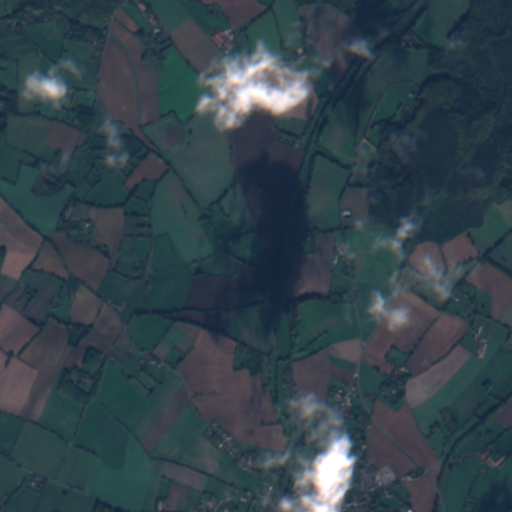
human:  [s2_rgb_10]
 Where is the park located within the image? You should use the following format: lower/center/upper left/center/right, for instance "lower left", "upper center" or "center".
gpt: The park is located in the lower right of the image.
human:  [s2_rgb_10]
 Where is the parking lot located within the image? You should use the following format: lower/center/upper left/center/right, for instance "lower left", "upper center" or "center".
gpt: The parking lot is located in the lower center of the image.
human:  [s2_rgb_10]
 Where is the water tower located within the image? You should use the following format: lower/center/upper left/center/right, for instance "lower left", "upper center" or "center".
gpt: The water tower is located in the lower right of the image.
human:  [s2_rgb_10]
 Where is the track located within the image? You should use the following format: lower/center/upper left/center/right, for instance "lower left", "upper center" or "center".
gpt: There is no track in the image.